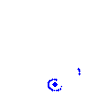
Particle: pion